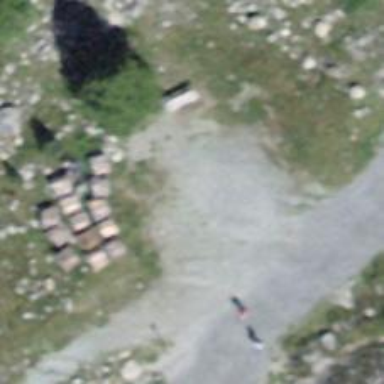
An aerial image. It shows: Bench for seating.